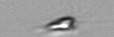
Label: Calciopappus